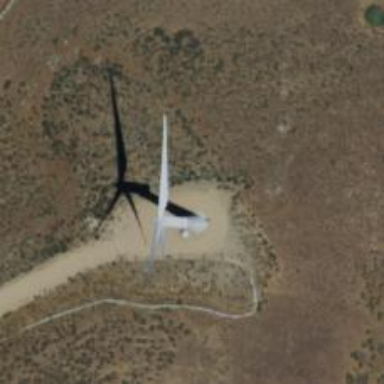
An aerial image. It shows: Wind generator using wind turbines of horizontal axis.